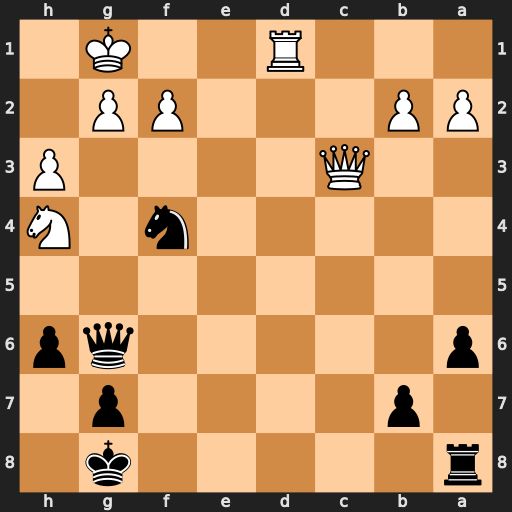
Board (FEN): r5k1/1p4p1/p5qp/8/5n1N/2Q4P/PP3PP1/3R2K1
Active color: b
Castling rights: -
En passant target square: -
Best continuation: Ne2+ Kf1 Nxc3 Nxg6 Nxd1